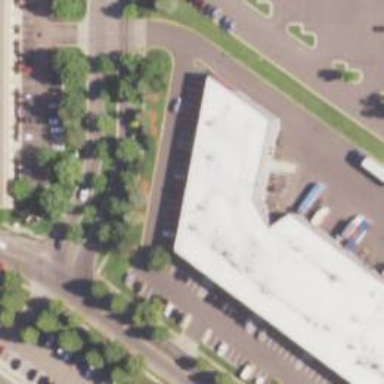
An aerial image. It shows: Office of building materials supplier.